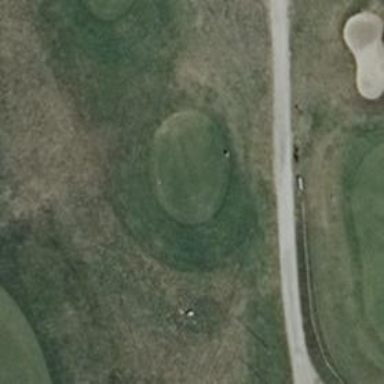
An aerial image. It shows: Golf tee.